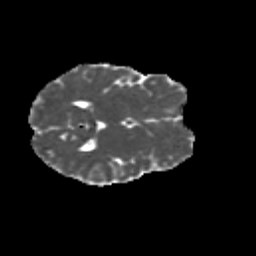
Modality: MD
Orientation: axial
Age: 10
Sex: female
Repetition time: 9.4 s
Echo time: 0.089 s